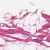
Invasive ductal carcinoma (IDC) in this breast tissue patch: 0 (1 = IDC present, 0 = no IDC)